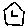
Label: house